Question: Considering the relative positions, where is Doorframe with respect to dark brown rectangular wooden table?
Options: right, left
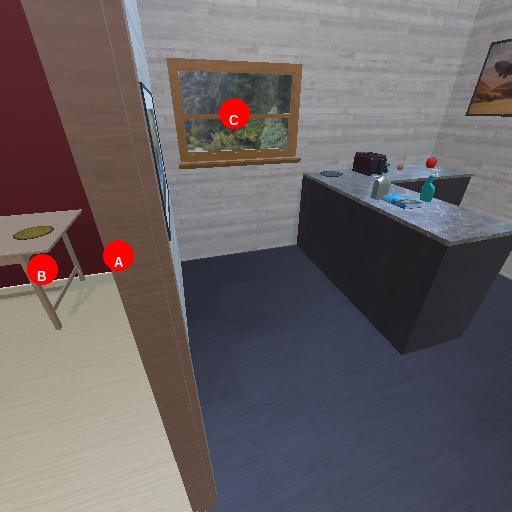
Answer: right